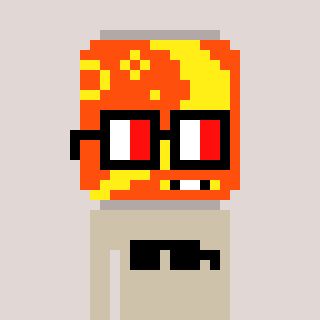
a pixel art character with square glasses with black frames and red eyes, a pop-shaped head and a bege-colored body on a warm background